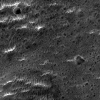
Atmospheric dust classification: not_dusty